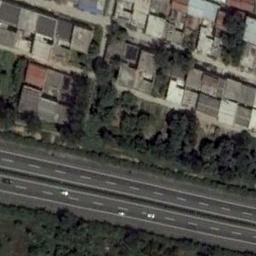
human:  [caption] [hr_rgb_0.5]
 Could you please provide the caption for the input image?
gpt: The freeway is between some trees and some houses .

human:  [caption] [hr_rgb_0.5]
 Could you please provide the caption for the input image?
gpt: A straight freeway is a residential area on one side and on the other side are some trees .

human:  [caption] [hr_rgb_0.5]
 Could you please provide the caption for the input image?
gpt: There are many buildings and green plants on both sides of the freeway, And there are several cars on the freeway .

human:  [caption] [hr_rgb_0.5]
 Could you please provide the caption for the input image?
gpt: There are many buildings and green trees beside the freeway .

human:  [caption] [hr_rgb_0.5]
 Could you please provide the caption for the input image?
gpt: There was only a white truck on the highway below .